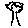
Label: tree